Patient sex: M
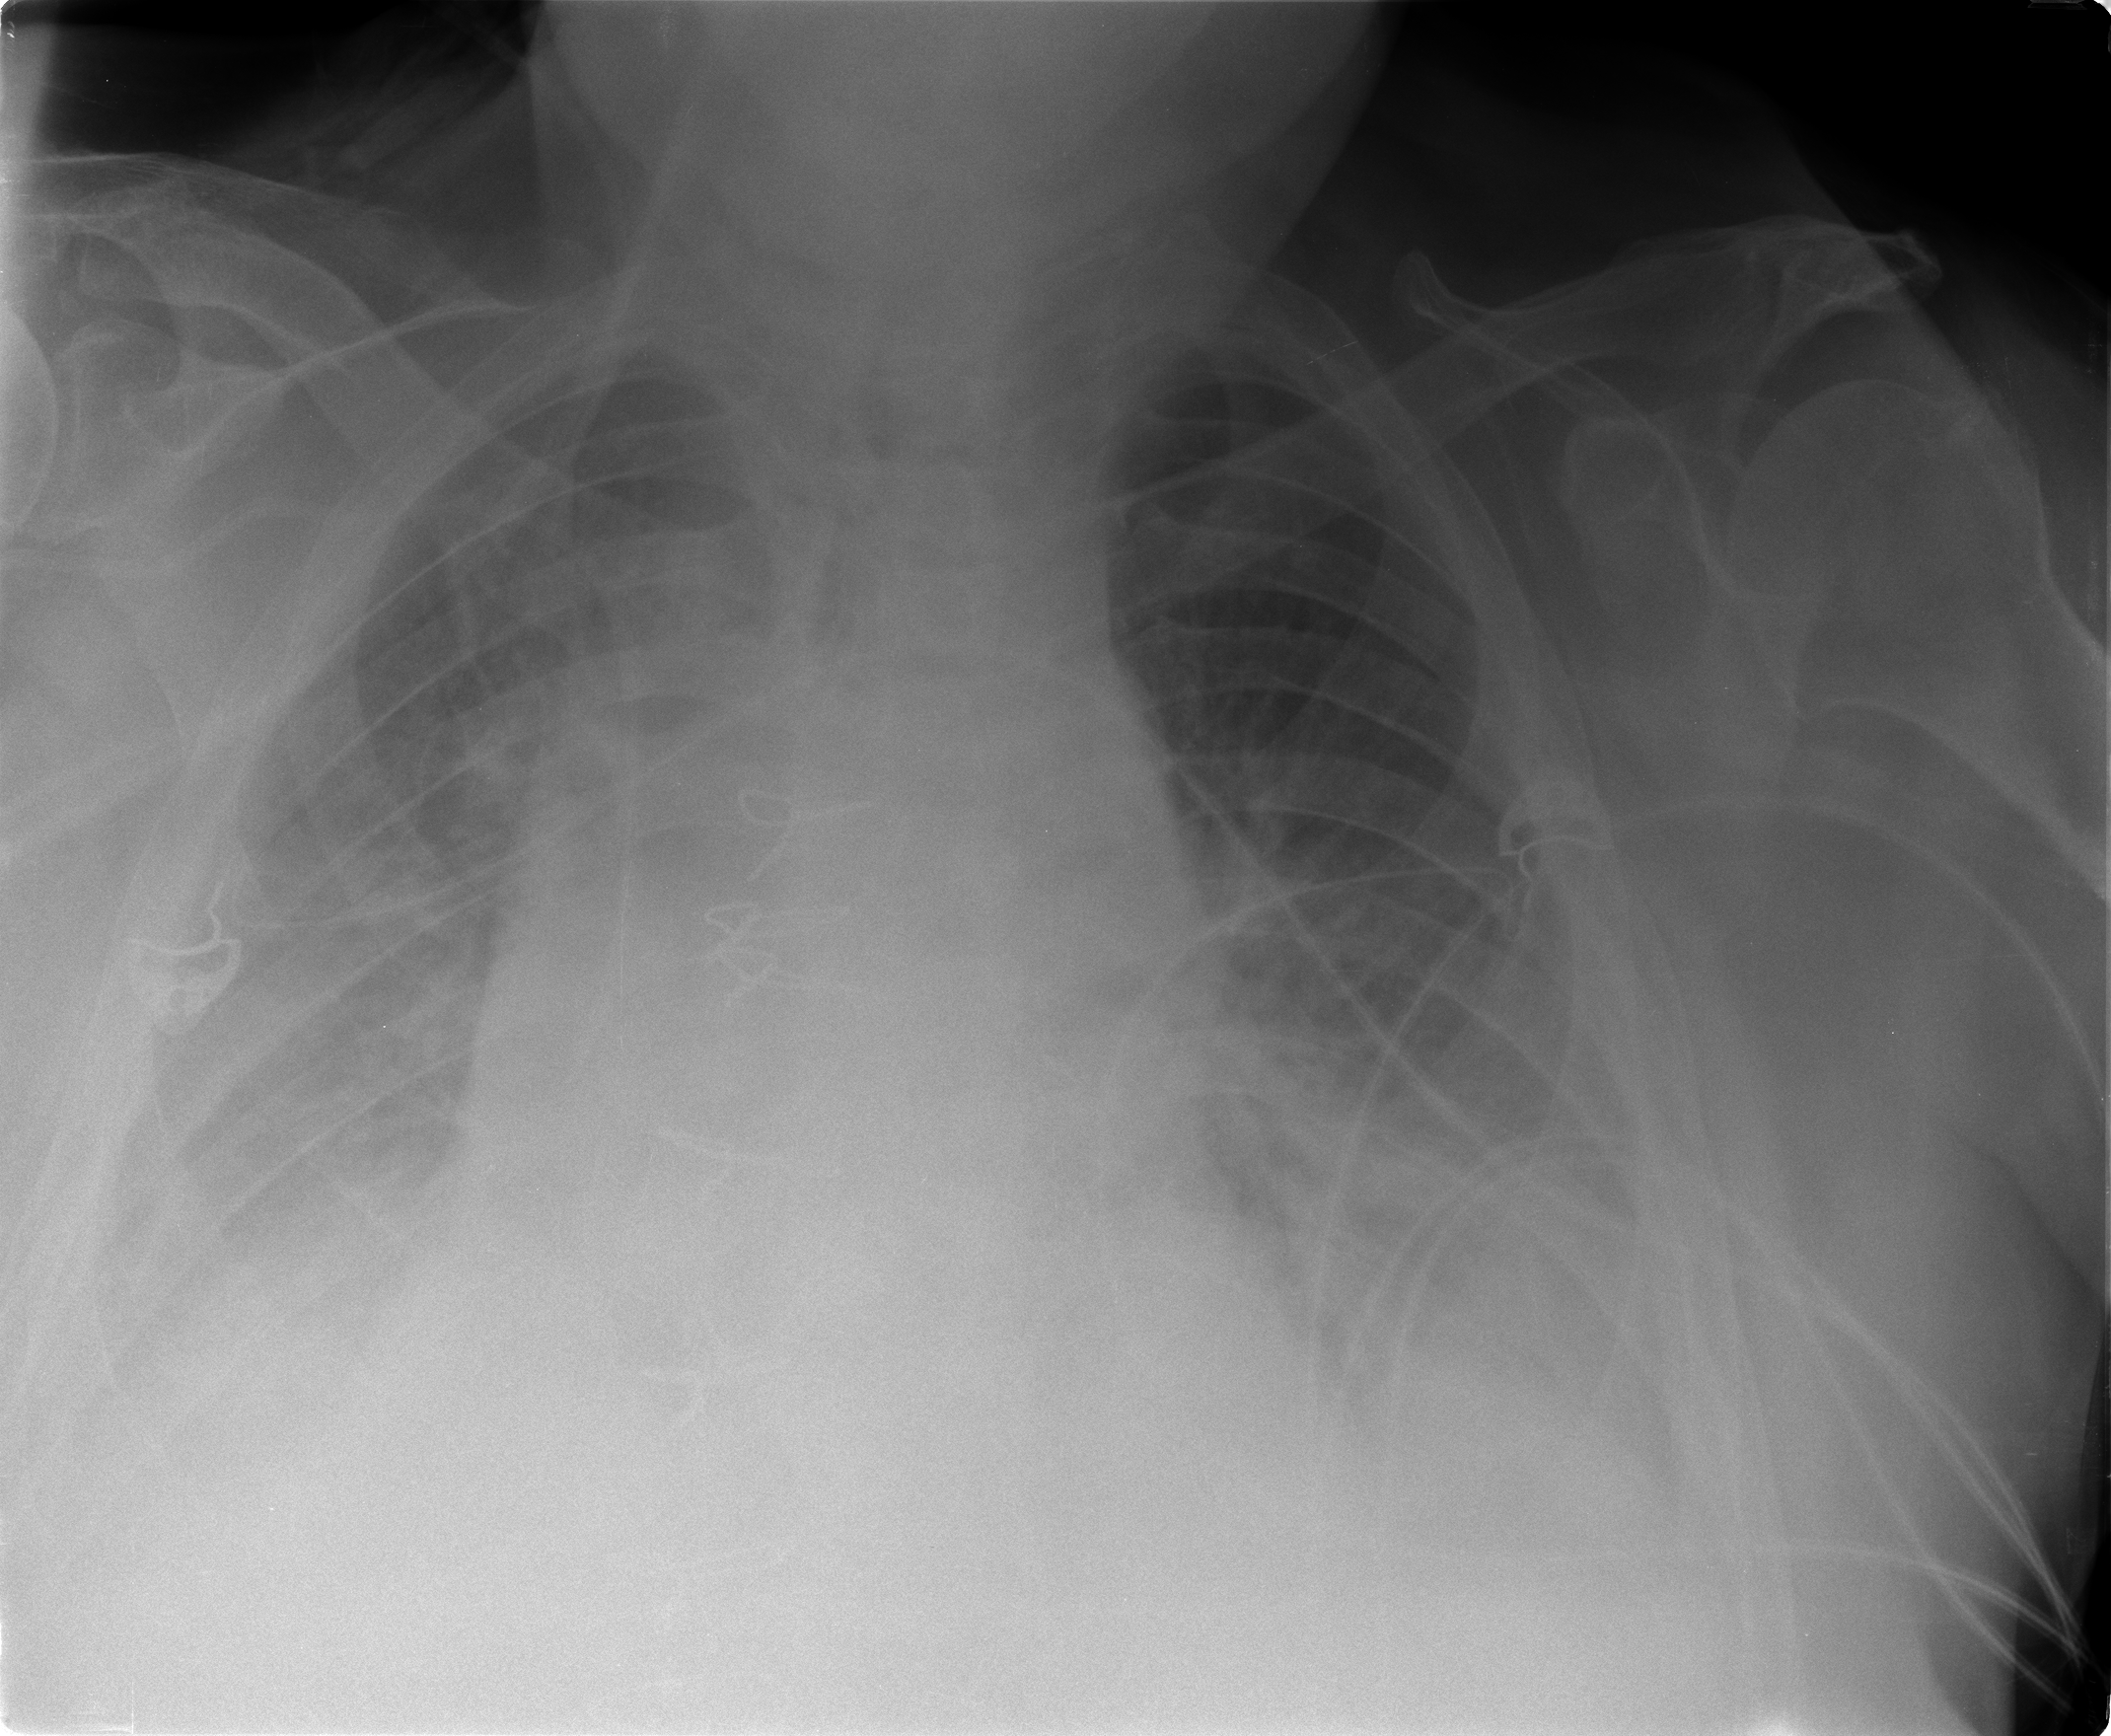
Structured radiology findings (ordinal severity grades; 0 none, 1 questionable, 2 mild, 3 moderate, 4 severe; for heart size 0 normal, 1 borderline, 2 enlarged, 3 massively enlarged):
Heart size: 2
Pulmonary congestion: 0
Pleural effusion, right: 3
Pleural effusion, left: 2
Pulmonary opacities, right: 0
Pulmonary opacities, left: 0
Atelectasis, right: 2
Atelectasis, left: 2